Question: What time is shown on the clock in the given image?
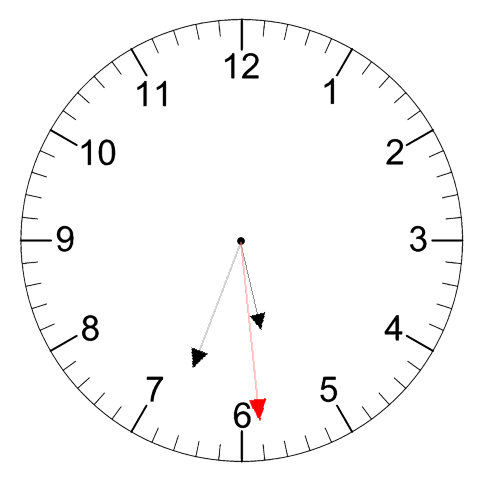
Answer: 05:33:29